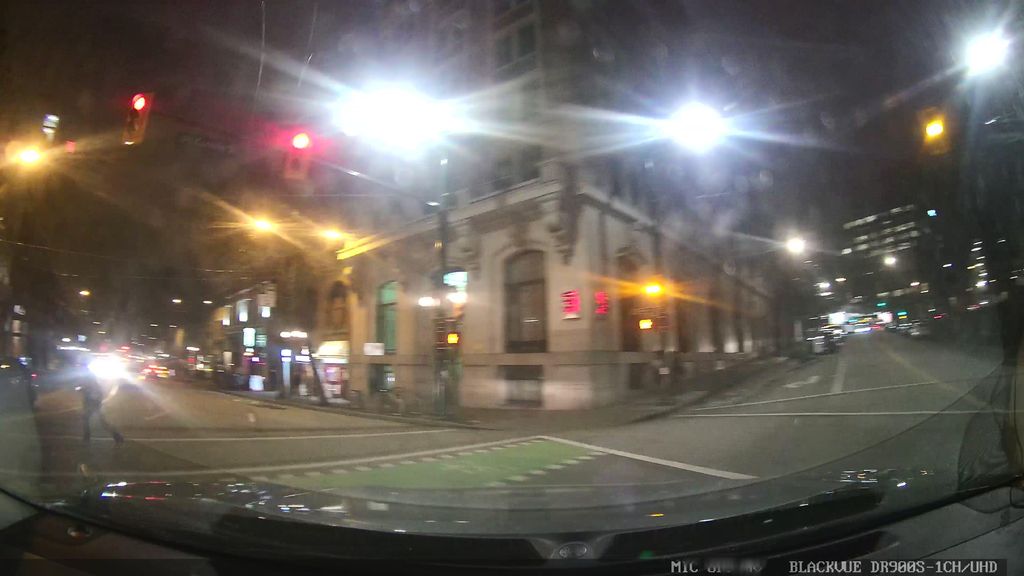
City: vancouver